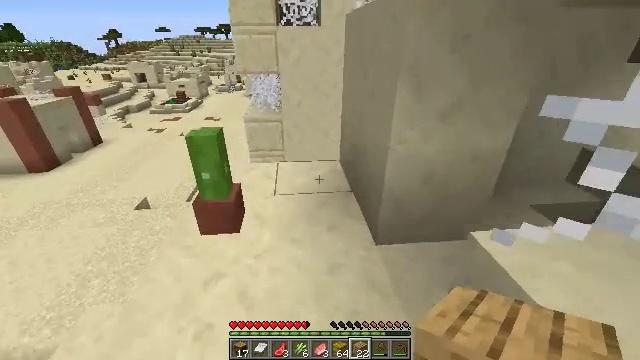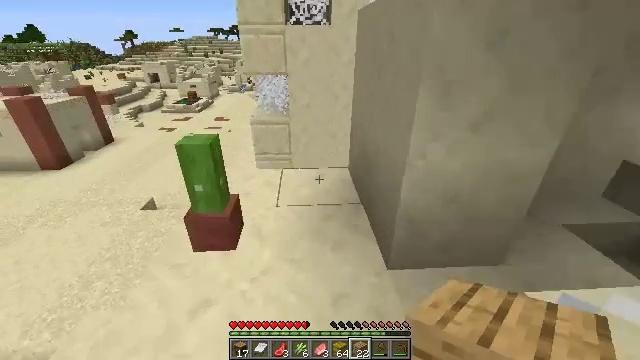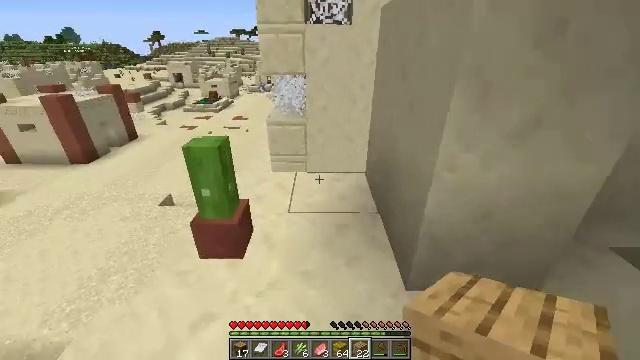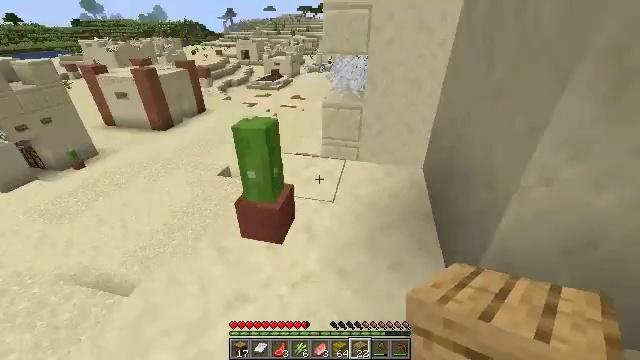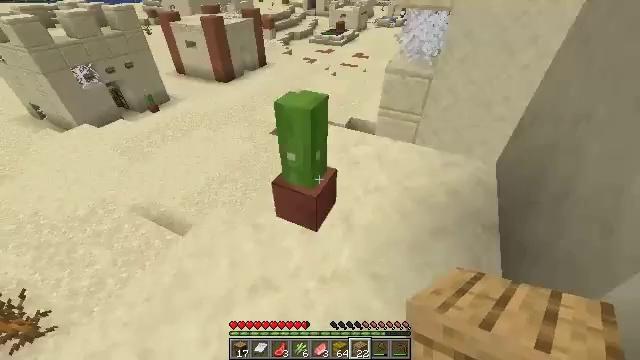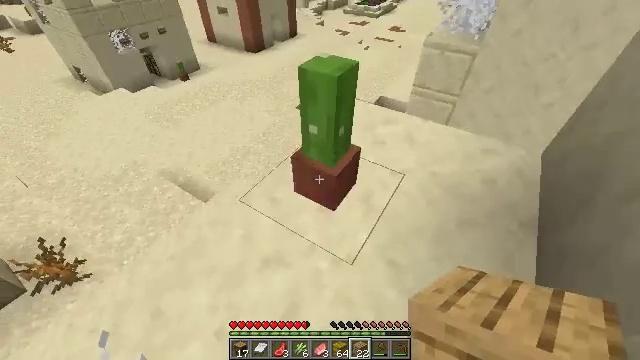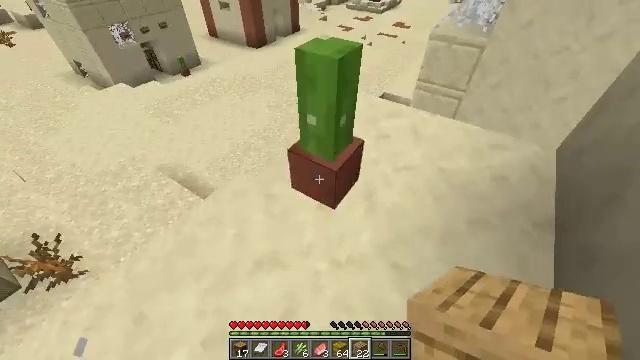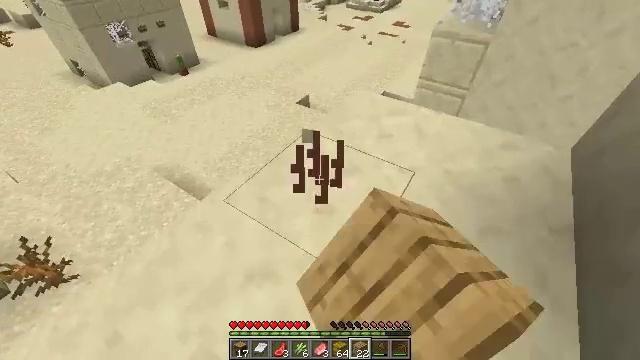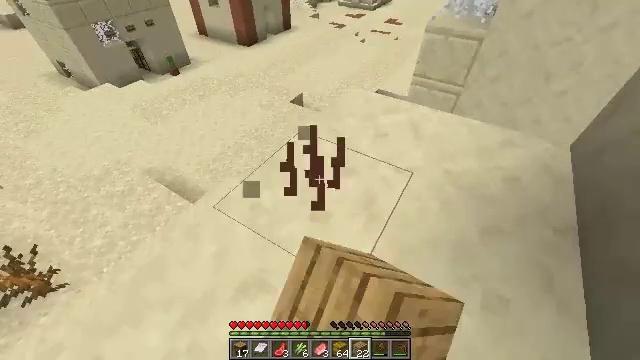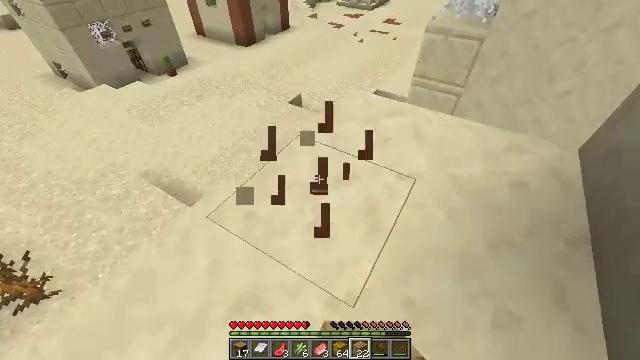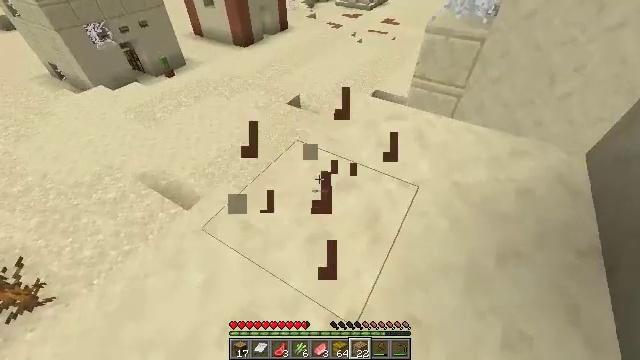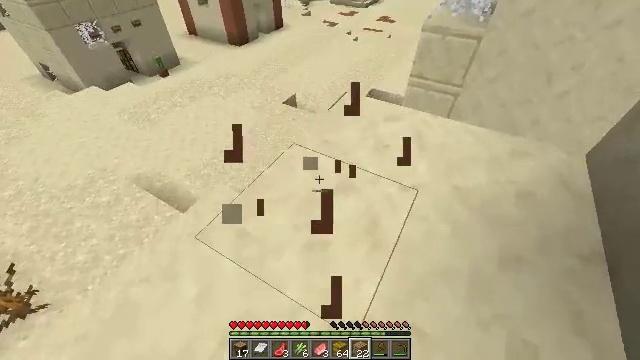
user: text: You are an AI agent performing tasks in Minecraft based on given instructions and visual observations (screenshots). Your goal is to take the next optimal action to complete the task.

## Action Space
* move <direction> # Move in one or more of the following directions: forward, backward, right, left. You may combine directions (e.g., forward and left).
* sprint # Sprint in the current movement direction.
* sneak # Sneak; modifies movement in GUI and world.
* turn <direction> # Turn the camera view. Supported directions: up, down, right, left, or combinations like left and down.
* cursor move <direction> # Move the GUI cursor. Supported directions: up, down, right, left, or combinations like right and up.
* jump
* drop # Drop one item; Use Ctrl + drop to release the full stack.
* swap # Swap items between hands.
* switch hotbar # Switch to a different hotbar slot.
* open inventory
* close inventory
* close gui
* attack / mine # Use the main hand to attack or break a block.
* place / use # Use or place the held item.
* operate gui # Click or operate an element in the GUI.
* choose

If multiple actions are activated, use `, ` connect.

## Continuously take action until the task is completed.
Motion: motion action
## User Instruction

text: Break the potted cactus to collect it.
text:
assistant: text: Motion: move forward, turn left
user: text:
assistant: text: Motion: move forward, turn left
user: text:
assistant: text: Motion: move forward, turn left and down
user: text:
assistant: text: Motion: move forward, sneak, turn left and down
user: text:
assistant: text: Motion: move forward, sneak, turn left and down
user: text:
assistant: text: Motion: move forward, sneak, attack / mine
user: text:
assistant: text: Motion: move forward, sneak, attack / mine
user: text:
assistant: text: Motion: move forward, sneak, turn right, attack / mine
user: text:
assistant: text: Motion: move forward, sneak
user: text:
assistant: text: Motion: move forward, sneak
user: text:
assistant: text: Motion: move forward, sneak
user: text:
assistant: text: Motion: sneak